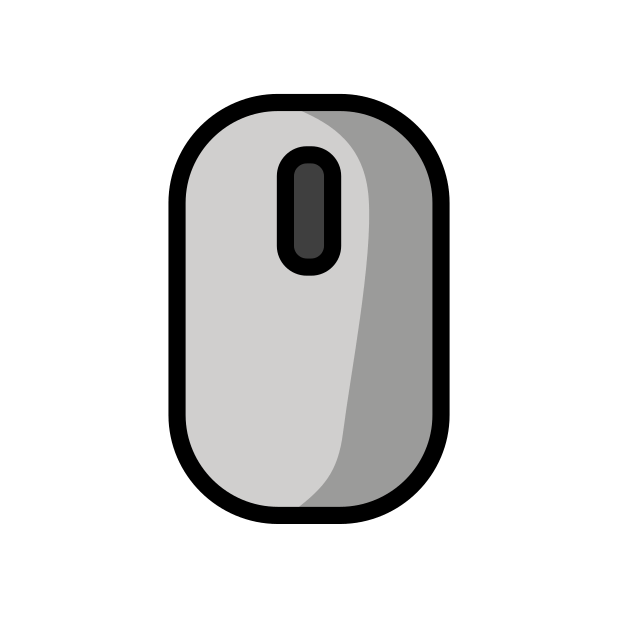
Emoji: 🖱
Name: three button mouse
Unicode: 0x1f5b1